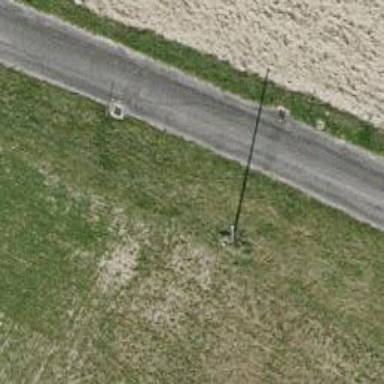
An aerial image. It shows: Minor power line.